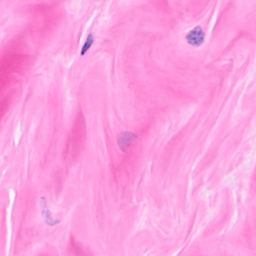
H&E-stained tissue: Breast